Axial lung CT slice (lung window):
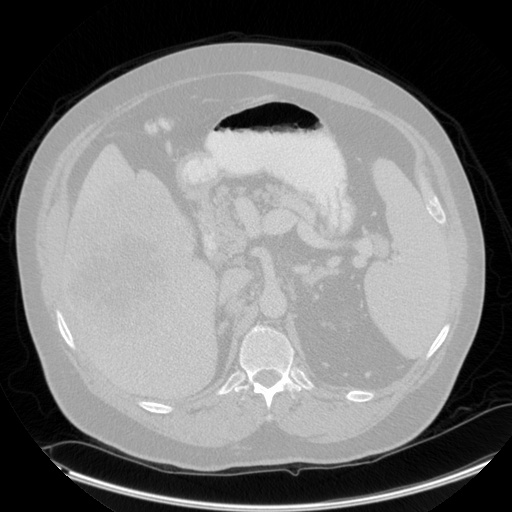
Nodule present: no